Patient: sex M, age 55
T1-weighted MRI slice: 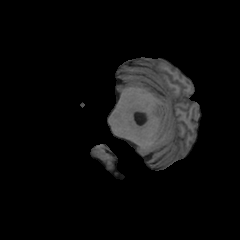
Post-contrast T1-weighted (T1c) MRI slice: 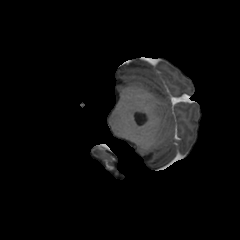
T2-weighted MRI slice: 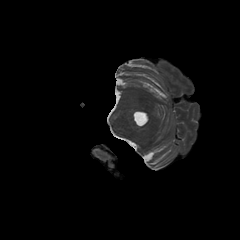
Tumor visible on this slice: no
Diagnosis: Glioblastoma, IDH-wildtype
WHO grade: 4